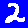
Digit: 2